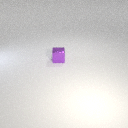
small purple metal cube